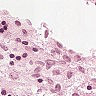
Metastatic tissue present: no